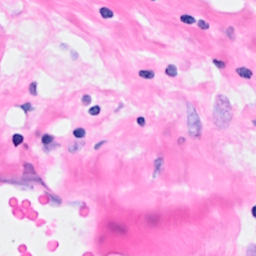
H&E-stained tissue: Breast